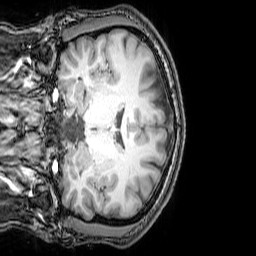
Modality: T1w
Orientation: coronal
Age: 23
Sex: male
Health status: healthy
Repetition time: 0.081 s
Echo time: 0.037 s